Question: Here is my Database structure (basic relations):

I'm attempting to formulate a one-line query that will populate the clients_ID, Job_id, tech_id, & Part_id and . Nothing more nothing less.
Thus far I've struggled to generate this Query:
'''
SELECT cli.client_name, tech.tech_name, job.Job_Name, w.wo_id, w.time_started, w.part_id, w.job_id, w.tech_id, w.clients_id, part.Part_name
FROM work_orders as w, technicians as tech, clients as cli, job_types as job, parts_list as part
LEFT JOIN technicians as techy ON tech_id = techy.tech_name
LEFT JOIN parts_list party ON part.part_id = party.Part_Name
LEFT JOIN job_types joby ON job_id = joby.Job_Name
LEFT JOIN clients cliy ON clients_id = cliy.client_name
'''
Apparently, .
- [some values came out as the actual foreign key id, not even
corresponding value.]It just goes on about 20-30 times depending on largest row of a table that I have (one of the above).
, So ideally it should return just TWO Records, and columns, and fields with correct information. What could I be doing wrong? Haven't been with MySQL too long but am learning as much as I can.
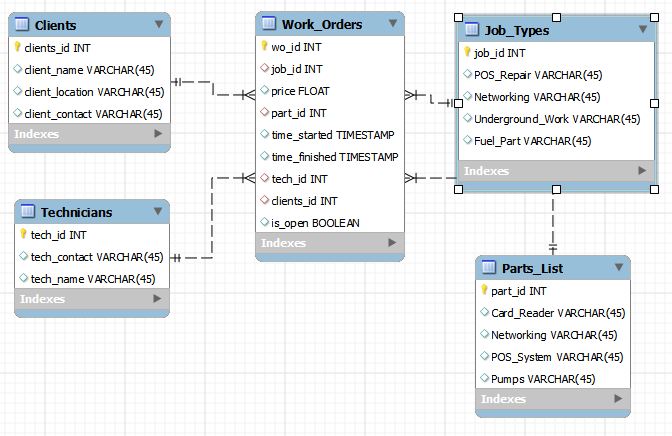
Answer: Your join conditions are wrong. Join on tech_id = tech_id, not tech_id = tech_name. Looks like you do this for all your joins, so they all need to be fixed.
I really don't follow the text of your question, so I am basing my answer solely on your query.
Replying to your comment here. You said you want to "load up" the tech name column. I assume you mean you want tech name to be part of your result set.
The SELECT part of the query is what determines the columns that are in the result set. As long as the table where the column lives is referenced in the FROM/JOIN clauses, you can SELECT any column from that table.
Think of a JOIN statement as a way to "look up" a value in one table based on a value in another table. This is a very simplified definition, but it's a good way to start thinking about it. You want tech name in your result set, so you look it up in the Technicians table, which is where it lives. However, you want to look it up by a value that you have in the Work Orders table. The key (which is actually called a ) that you have in the Work Orders table that relates it to the Technicians table is the tech_id. You use the tech_id to look up the related row in the Technicians table, and by doing so can include any column in that table in your result set.